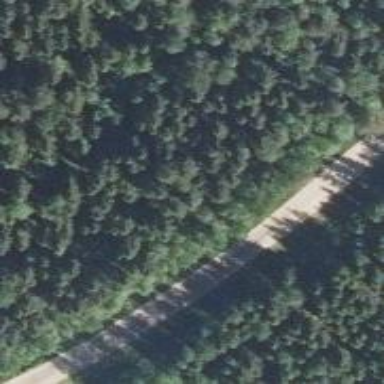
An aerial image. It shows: Tertiary road.